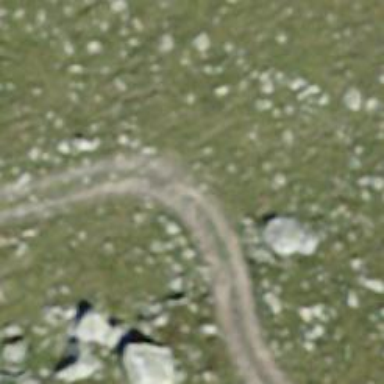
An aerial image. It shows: Unpaved path with excellent trail visibility.